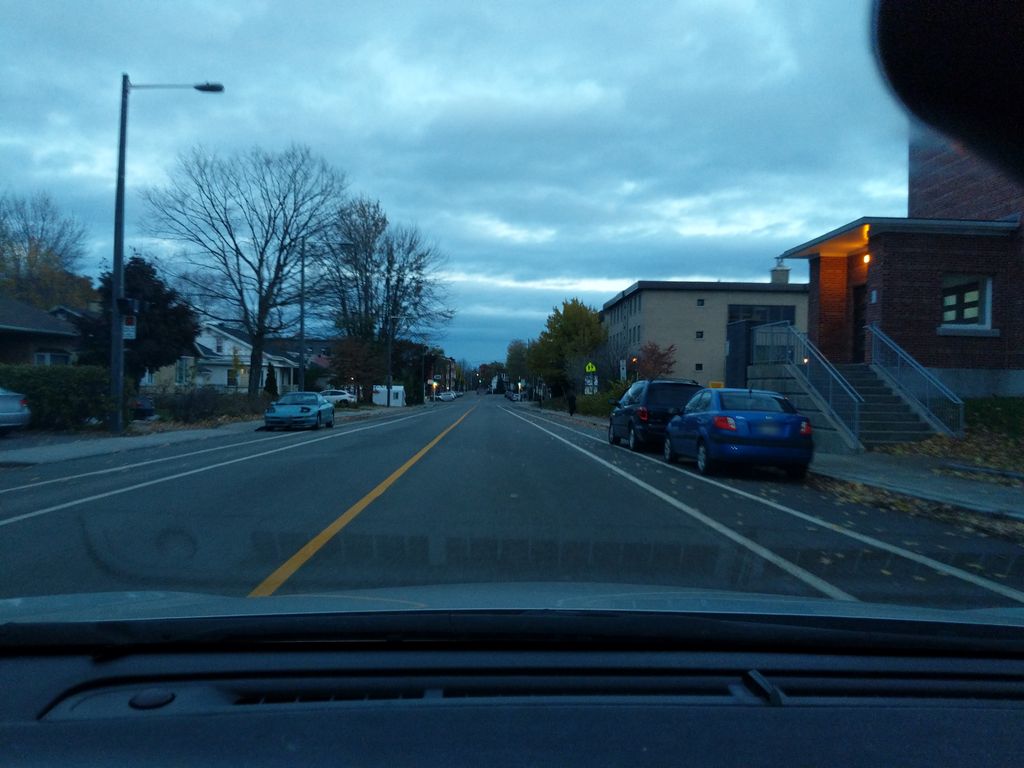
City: quebec_city